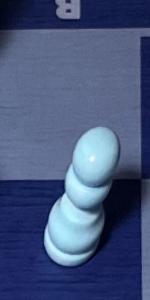
Label: Pawn_White